Interaction volume radius: 10 \u00c5
Interaction volume height: 20 \u00c5
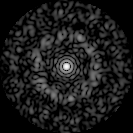
Disorder parameter: 0.8335